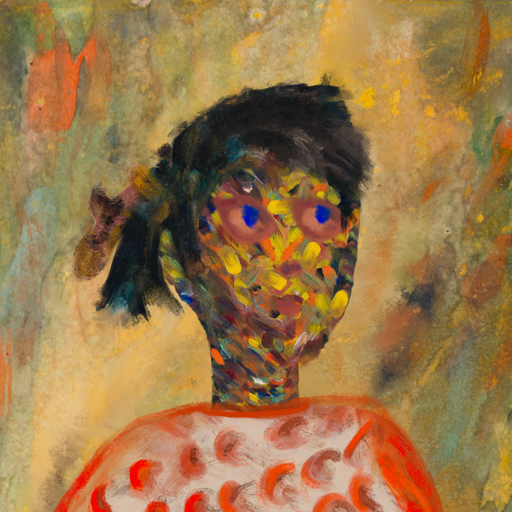
Background: Comrade, Head And Neck Side: An_Impression, Face Side: Mother_And_Son_Mother, Bust: Rupkatha, Hair Side: Pipe, Head Accessory: Blank, Second Necklace: Blank, Necklace: Blank, Baby: Blank